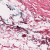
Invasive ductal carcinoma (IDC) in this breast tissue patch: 0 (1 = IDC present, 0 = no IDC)